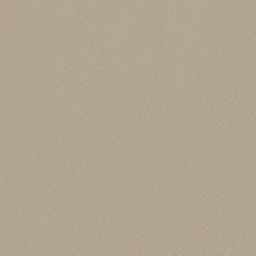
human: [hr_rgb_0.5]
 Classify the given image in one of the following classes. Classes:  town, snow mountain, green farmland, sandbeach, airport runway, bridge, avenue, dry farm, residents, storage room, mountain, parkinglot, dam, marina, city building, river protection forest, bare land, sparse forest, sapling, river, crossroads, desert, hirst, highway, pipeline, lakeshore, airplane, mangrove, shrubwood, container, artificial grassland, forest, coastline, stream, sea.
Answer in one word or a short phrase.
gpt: desert